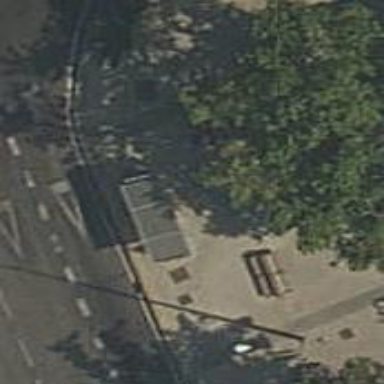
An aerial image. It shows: Bus stop with platform for public transport.